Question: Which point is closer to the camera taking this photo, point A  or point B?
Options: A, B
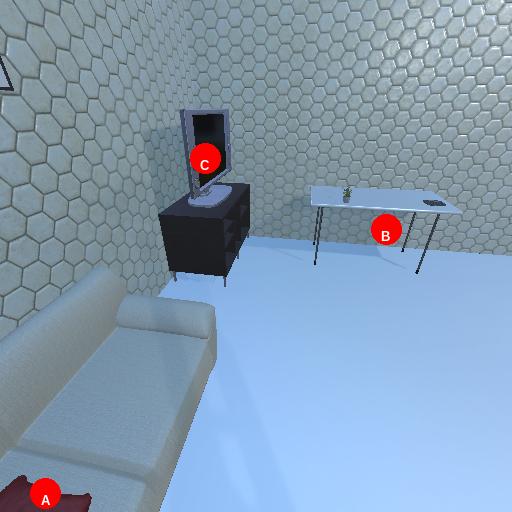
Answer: A